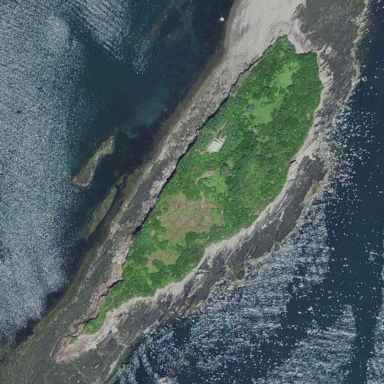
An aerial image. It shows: Island with natural coastline.